Question: I'm learning css have the current code.
'''
.nav-item {
padding-left: 2rem !important;
}
.gutterwire-main-content {
margin-top: 1rem;
}
.gw_content_title {
padding: 7px;
position: relative;
-webkit-transition: background-color .3s;
-o-transition: background-color .3s;
transition: background-color .3s;
font-family: CNN, Helvetica Neue, Helvetica, Arial, Utkal, sans-serif;
font-weight: 700;
-webkit-font-smoothing: antialiased;
font-size: 16px;
font-size: 1.0666666667rem;
line-height: 1.375;
}
.gw_content_title:after {
background-color: #3061f3;
bottom: 0;
content: "";
height: .25rem;
left: 0;
position: absolute;
-webkit-transition: width .2s ease-in-out;
-o-transition: width .2s ease-in-out;
transition: width .2s ease-in-out;
width: 1rem;
}
.gw--extra-small {
border-top: 1px solid #d9d9d9;
}
.lastest-gutters li {
list-style: none;
margin-bottom: 2rem !important;
padding: 0;
}
'''
'''
<div class="lastest-gutters col-sm-6 col-md-3">
<h2 class="gw_content_title">Lastest news</h2>
<ul>
<li>
<article style="border:1px solid red; margin-bottom:20px">
ddddddd
</article>
<article style="border:1px solid red; margin-bottom:20px">
ddddddd
</article>
</li>
</ul>
</div>
'''
<URL>
So far I've gotten the blue bar I want, but I can't add the line above the article to make it look like this:

How would I do this to match the picture I provided?
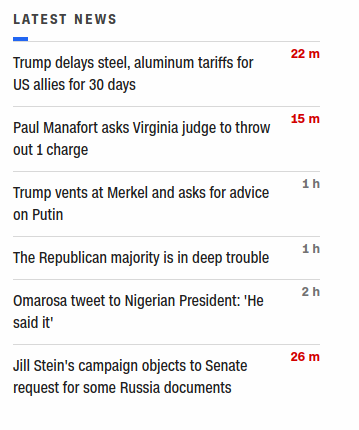
Answer: I would separate each article into its own 'li'. You can then apply a 'border-top' to each 'li' which will give you the separation lines and then you can use 'first-child' to apply a pseudo element to the first list item, which will give you the blue underline. You could do something like this:
'''
.nav-item{
padding-left: 2rem !important;
}
.gutterwire-main-content {
margin-top: 1rem;
}
.gw_content_title {
padding: 7px;
position: relative;
-webkit-transition: background-color .3s;
-o-transition: background-color .3s;
transition: background-color .3s;
font-family: CNN,Helvetica Neue,Helvetica,Arial,Utkal,sans-serif;
font-weight: 700;
-webkit-font-smoothing: antialiased;
font-size: 16px;
font-size: 1.0666666667rem;
line-height: 1.375;
}
.gw--extra-small {
border-top: 1px solid #d9d9d9;
}
.latest-gutters ul {
margin:0;
padding:0 0 0 7px;
}
.latest-gutters li {
list-style: none;
padding:1rem 0;
border-top:1px solid #d9d9d9;
position:relative;
}
.latest-gutters li:first-child:before {
background-color: #3061f3;
top:-.25rem;
content: "";
height: .25rem;
left: 0;
position: absolute;
-webkit-transition: width .2s ease-in-out;
-o-transition: width .2s ease-in-out;
transition: width .2s ease-in-out;
width: 1rem;
}
'''
'''
<div class="latest-gutters col-sm-6 col-md-3">
<h2 class="gw_content_title">Latest news</h2>
<ul>
<li>
<article>ddddddd</article>
</li>
<li>
<article>ddddddd</article>
</li>
</ul>
</div>
'''
Note that I fixed some spelling errors in both your HTML and CSS